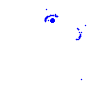
Particle: kaon